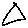
Label: triangle